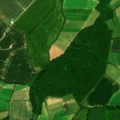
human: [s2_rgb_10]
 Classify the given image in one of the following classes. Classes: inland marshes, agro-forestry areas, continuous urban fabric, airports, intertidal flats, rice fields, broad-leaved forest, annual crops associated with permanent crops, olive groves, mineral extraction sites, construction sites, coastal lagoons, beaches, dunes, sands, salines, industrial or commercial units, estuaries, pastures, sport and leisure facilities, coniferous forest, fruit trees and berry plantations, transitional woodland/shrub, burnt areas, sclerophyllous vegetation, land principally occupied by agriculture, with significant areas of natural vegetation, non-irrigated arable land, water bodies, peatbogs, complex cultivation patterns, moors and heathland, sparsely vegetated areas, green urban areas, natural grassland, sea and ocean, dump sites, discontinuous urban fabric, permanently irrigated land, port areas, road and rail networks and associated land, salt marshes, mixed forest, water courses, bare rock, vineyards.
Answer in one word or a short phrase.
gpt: non-irrigated arable land, pastures, coniferous forest